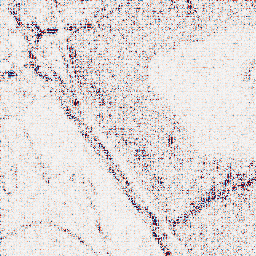
Category: wavelet
Decomposition family: wavelet_biorthogonal
Decomposition parameters: wavelet: bior5.5
level: 1
Upsampling method: sinc_blackman
Upsampling parameters: scale: 2
kernel_size: 4
Upsampling scale: 2